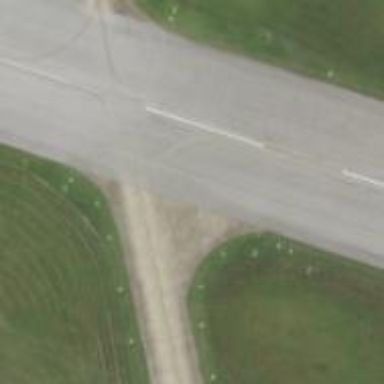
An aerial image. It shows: View of taxiway at the airport.